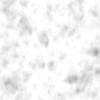
Label: no_change